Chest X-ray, AP view. Patient: 33 years old, sex F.
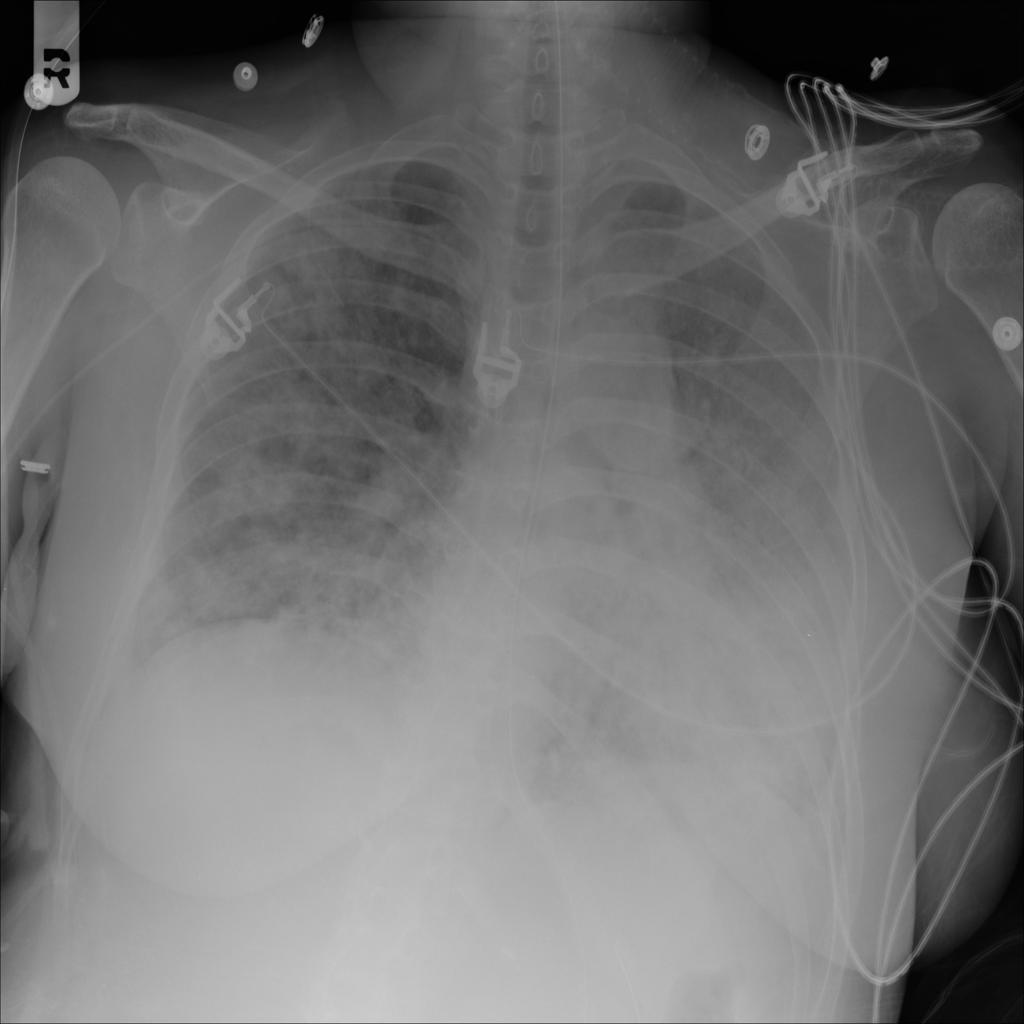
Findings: Infiltration